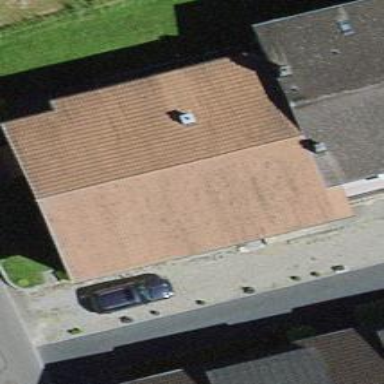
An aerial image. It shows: Residential building.